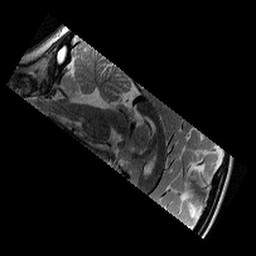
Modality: T2w
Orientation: sagittal
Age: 10
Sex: male
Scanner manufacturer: siemens
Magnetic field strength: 3 T
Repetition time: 9.23 s
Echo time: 0.067 s